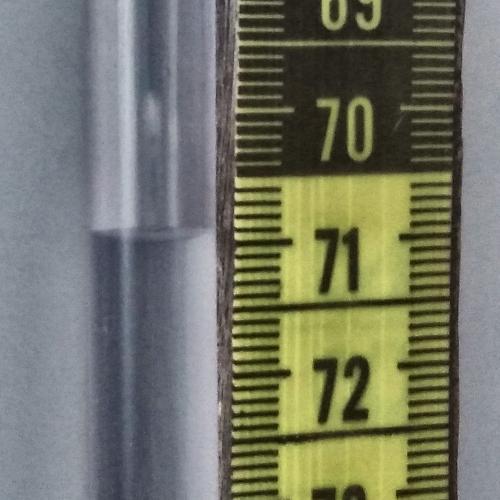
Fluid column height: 70.9 cm